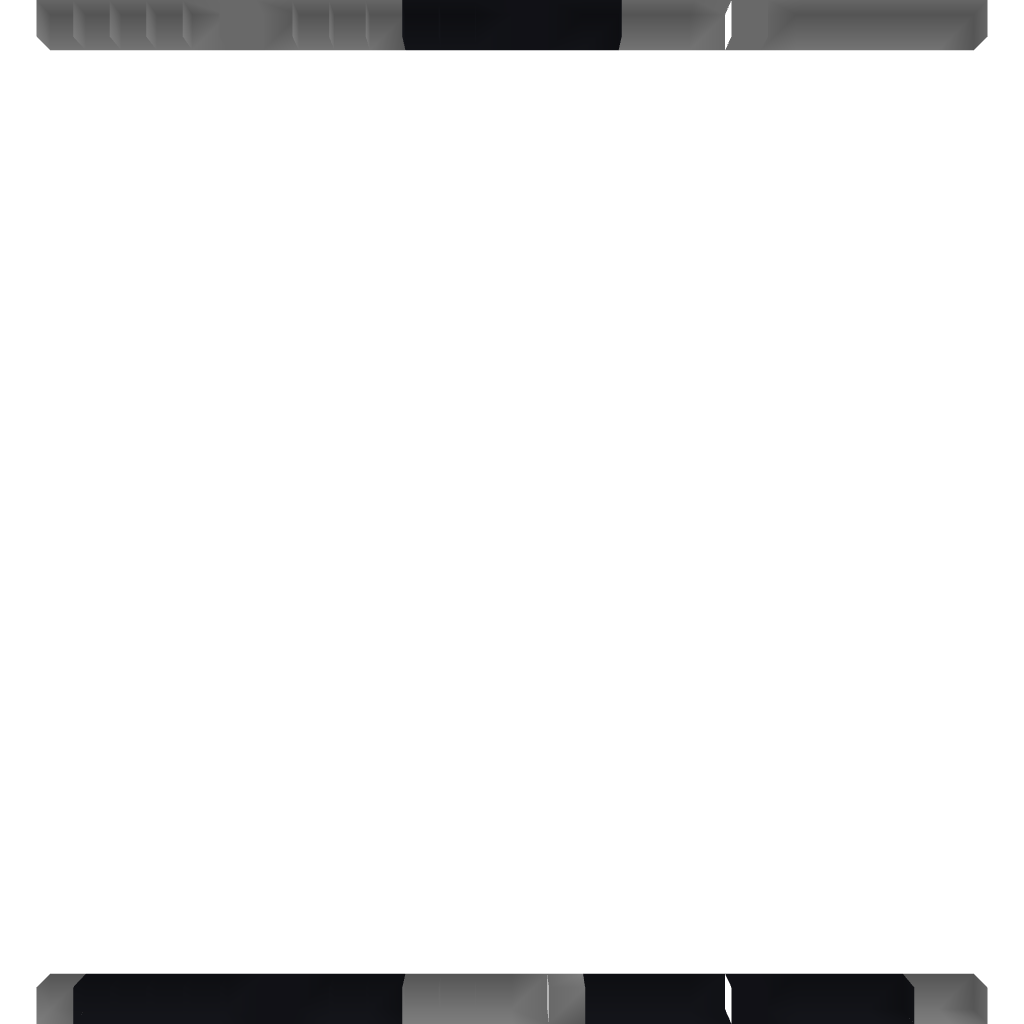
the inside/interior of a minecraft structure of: Skull Man